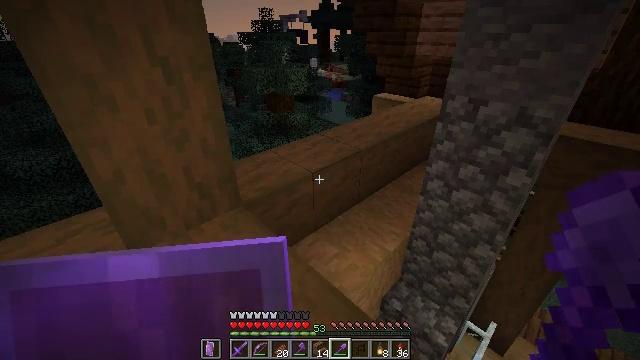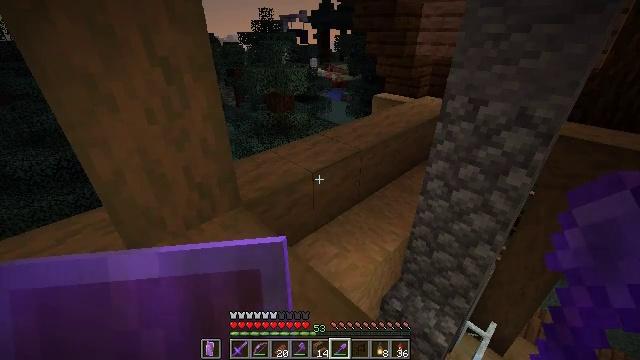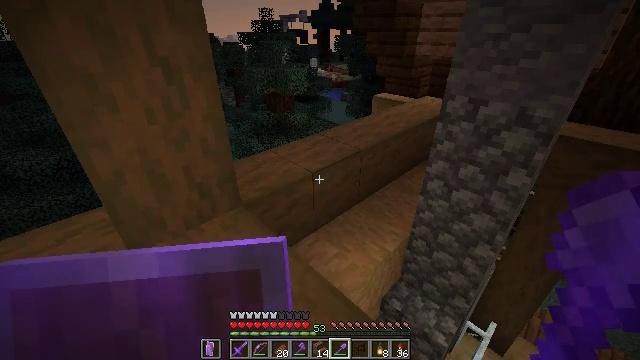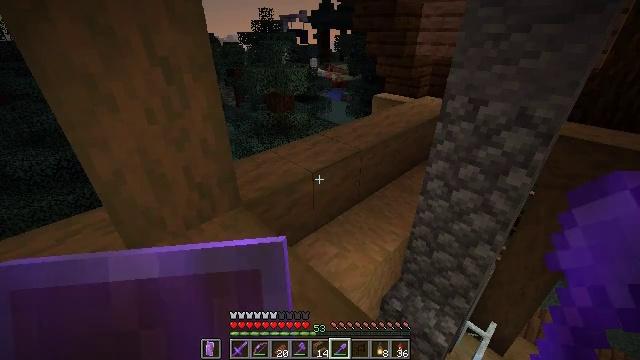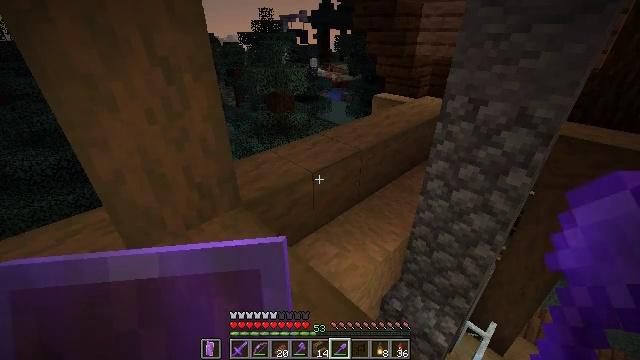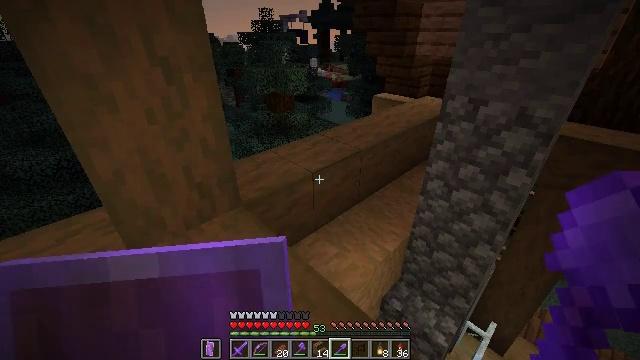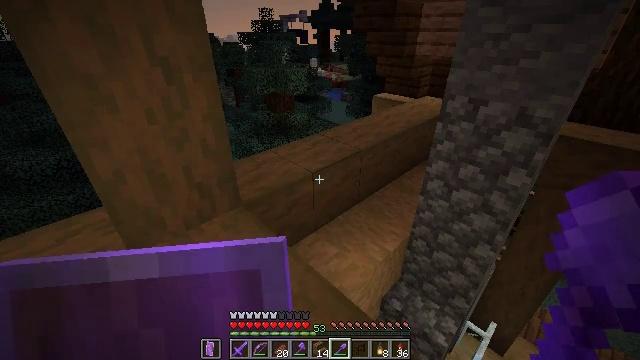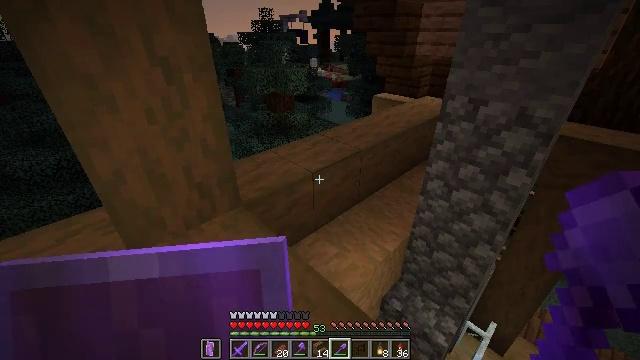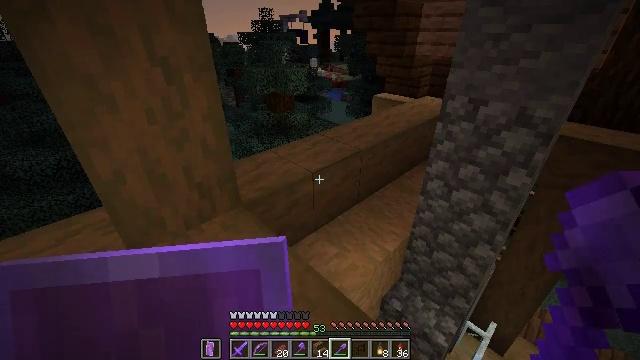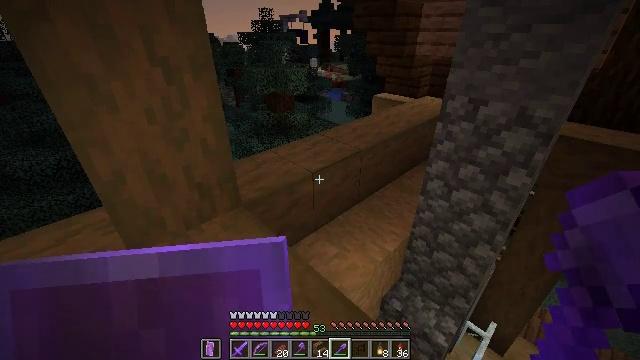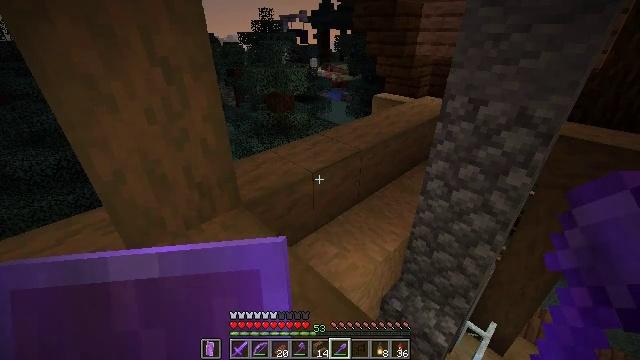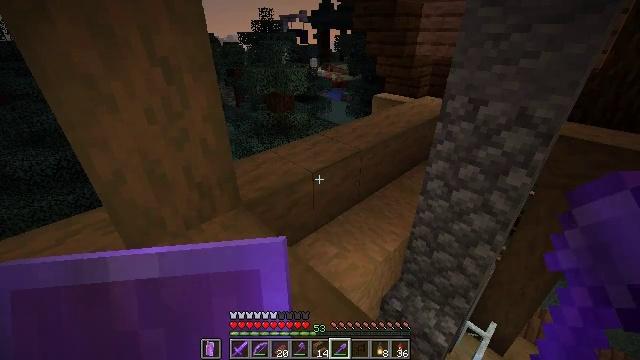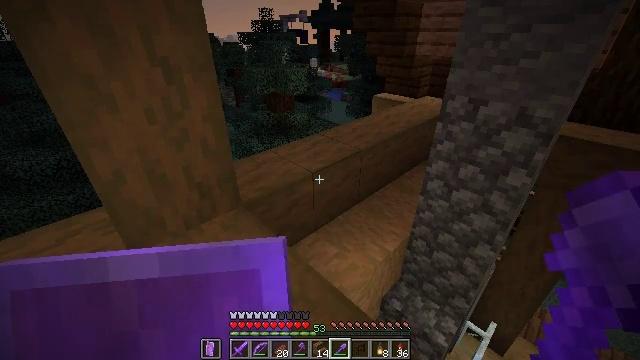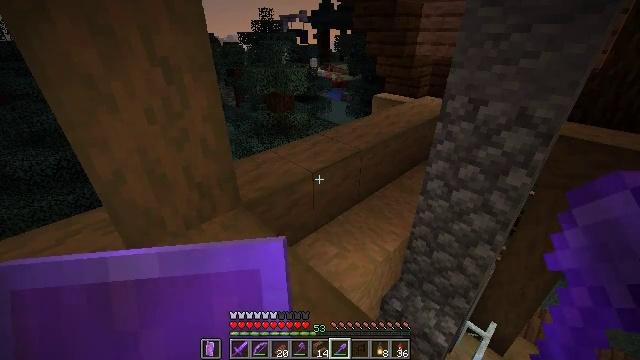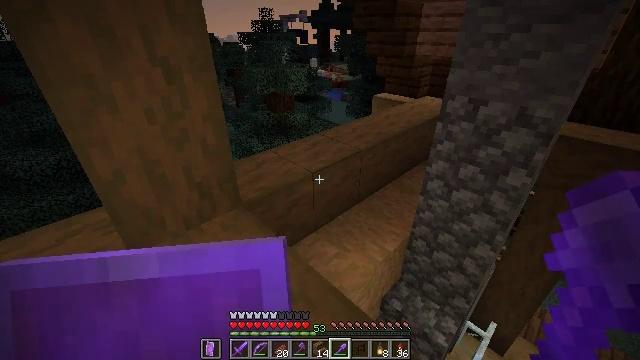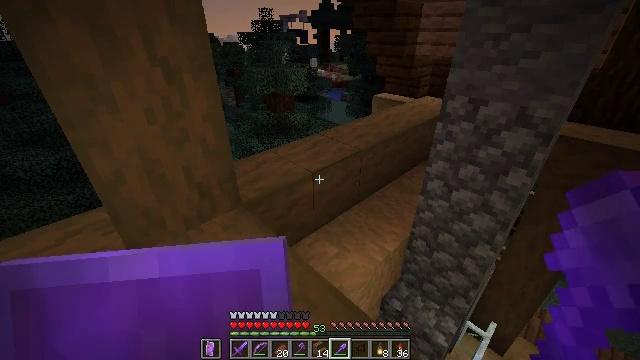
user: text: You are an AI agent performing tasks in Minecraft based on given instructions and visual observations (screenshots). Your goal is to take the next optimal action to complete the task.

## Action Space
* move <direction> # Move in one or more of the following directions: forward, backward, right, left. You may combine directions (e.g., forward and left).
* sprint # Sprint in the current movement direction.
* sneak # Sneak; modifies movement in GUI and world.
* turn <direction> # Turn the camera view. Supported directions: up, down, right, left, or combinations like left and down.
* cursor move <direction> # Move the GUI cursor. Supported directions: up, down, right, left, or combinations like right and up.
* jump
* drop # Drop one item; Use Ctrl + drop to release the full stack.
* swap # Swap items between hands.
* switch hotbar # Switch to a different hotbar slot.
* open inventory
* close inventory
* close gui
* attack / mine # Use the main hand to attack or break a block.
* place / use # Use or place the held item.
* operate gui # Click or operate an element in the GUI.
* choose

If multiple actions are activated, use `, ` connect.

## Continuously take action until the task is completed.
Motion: motion action
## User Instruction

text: Break the beehive while avoiding bees.
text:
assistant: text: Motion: no_op
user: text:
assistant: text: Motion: no_op
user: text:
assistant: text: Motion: no_op
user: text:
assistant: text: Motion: no_op
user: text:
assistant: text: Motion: no_op
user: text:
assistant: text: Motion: no_op
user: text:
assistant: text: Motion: no_op
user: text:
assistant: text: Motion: no_op
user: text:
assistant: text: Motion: no_op
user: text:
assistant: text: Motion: no_op
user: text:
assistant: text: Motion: no_op
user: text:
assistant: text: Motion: no_op
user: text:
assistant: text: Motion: no_op
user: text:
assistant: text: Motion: no_op
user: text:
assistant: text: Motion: no_op
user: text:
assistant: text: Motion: no_op
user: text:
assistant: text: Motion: no_op
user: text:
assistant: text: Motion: turn right
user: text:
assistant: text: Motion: turn right and down
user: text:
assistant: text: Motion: turn right and down
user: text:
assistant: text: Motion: turn right and down
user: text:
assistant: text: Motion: turn right
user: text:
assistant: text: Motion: no_op
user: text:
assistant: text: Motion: no_op
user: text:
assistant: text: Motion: no_op
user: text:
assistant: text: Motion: turn right
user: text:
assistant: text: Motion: turn right and up
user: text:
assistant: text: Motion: turn right and up
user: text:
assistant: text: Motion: turn right
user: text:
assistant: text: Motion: no_op